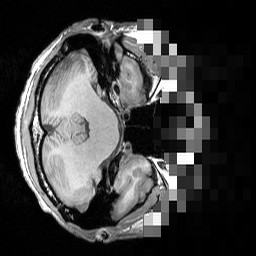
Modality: T1w
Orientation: axial
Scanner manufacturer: siemens
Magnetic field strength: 3 T
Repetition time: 1.5 s
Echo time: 0.00291 s